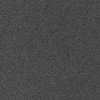
Atmospheric dust classification: dusty